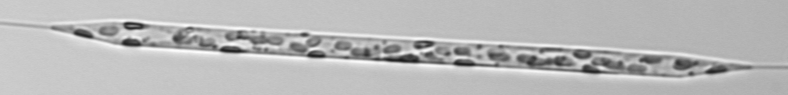
Label: Rhizosolenia